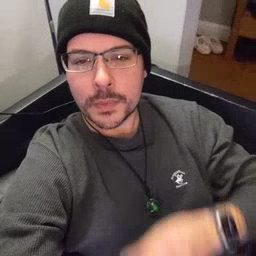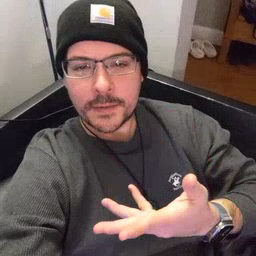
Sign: give